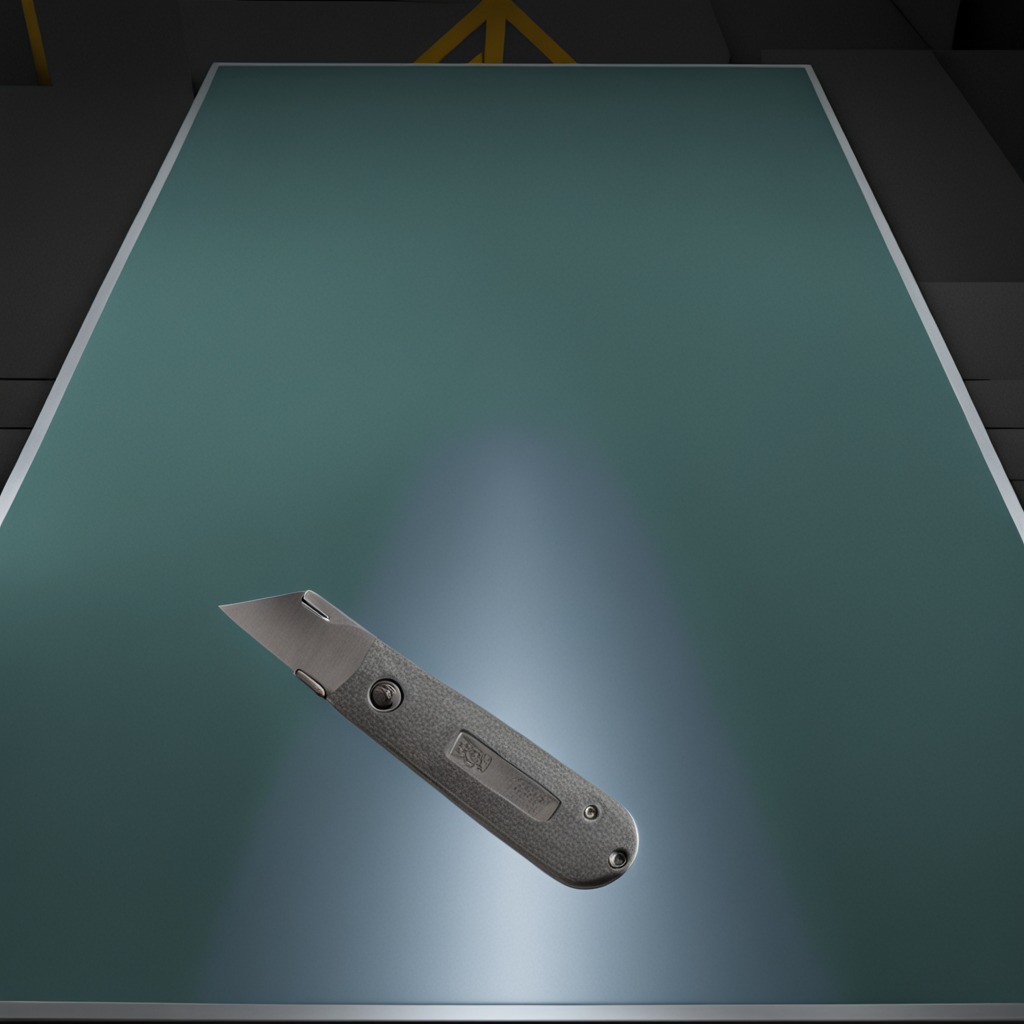
A utility knife is lying on a clean empty table in a railway signal maintenance room lit by harsh overhead fluorescents.